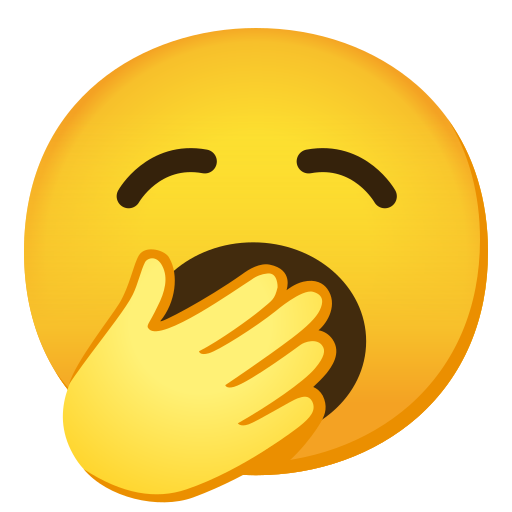
Emoji: 🥱